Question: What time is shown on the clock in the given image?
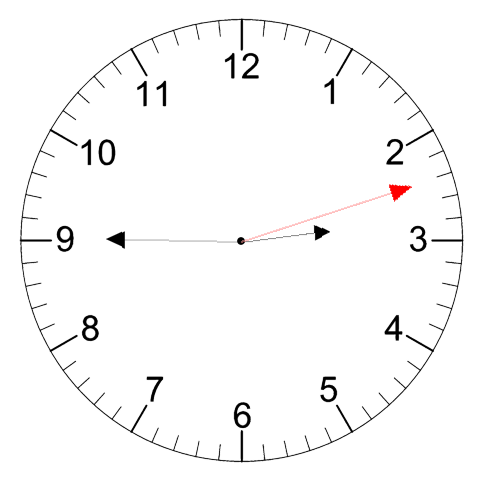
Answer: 02:45:12